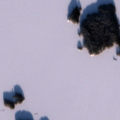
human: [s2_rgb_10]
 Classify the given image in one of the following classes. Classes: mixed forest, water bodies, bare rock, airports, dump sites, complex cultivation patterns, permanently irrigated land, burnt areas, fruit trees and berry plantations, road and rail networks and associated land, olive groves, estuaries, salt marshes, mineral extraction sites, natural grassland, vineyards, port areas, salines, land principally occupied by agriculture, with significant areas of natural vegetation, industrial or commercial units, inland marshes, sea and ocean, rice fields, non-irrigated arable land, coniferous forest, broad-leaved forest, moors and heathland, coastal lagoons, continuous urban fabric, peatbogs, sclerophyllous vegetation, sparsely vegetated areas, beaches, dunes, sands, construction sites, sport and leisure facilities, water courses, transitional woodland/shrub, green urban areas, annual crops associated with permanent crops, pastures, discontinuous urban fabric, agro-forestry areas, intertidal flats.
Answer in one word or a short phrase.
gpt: water bodies